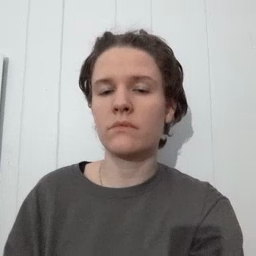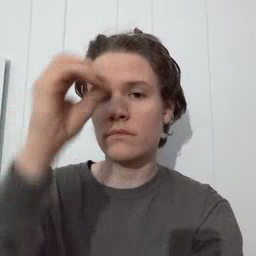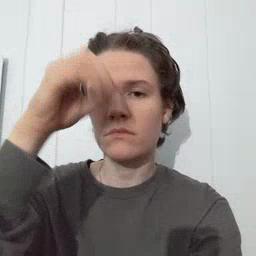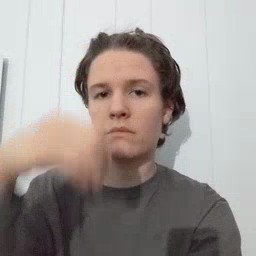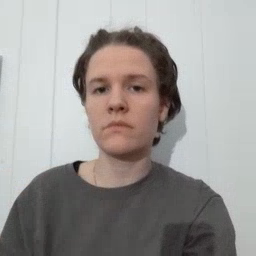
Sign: owl